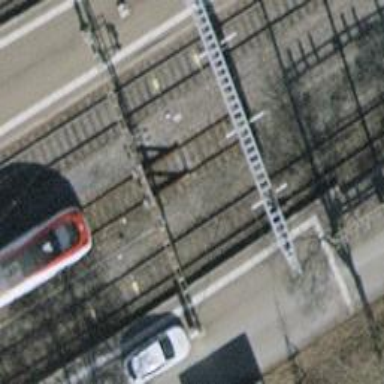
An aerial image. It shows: Railway buffer stop.